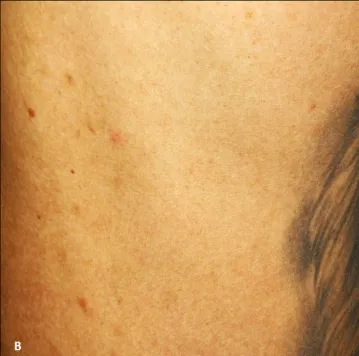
A substantial resolution of the lesions following treatment.
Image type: medical_photograph (skin_photograph)